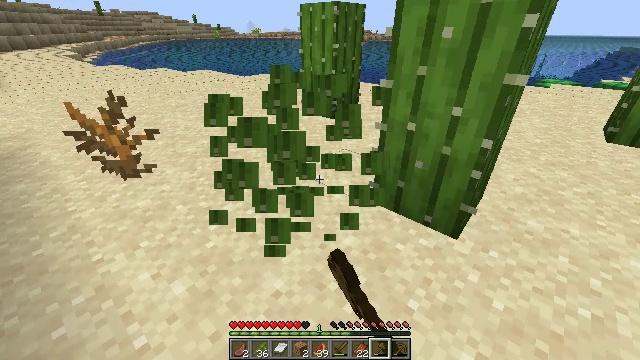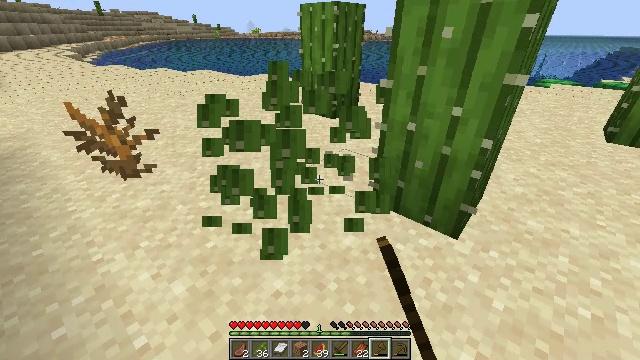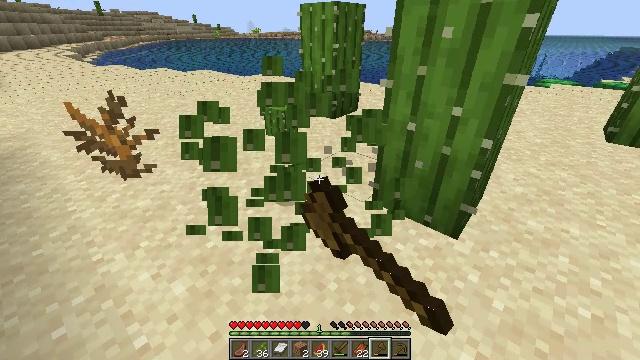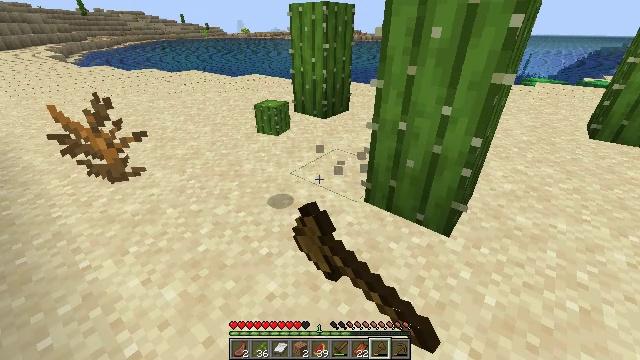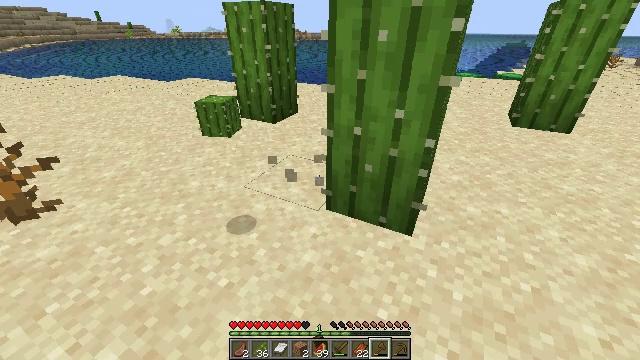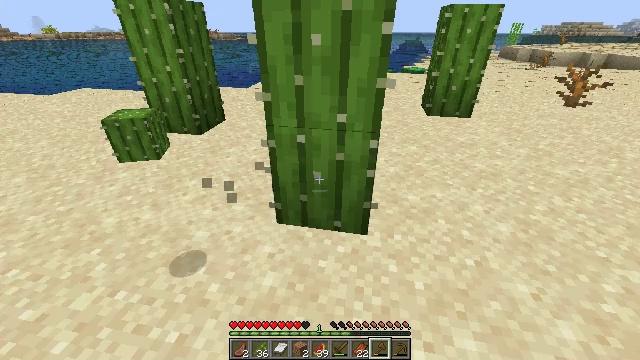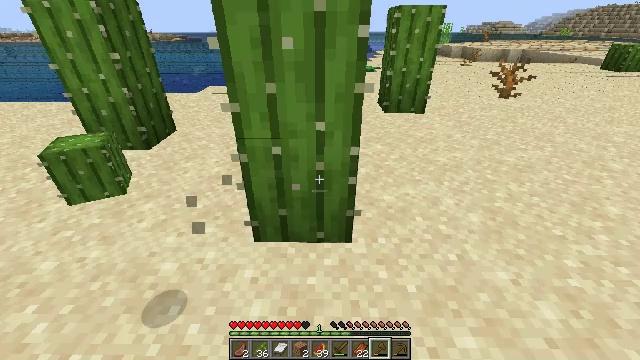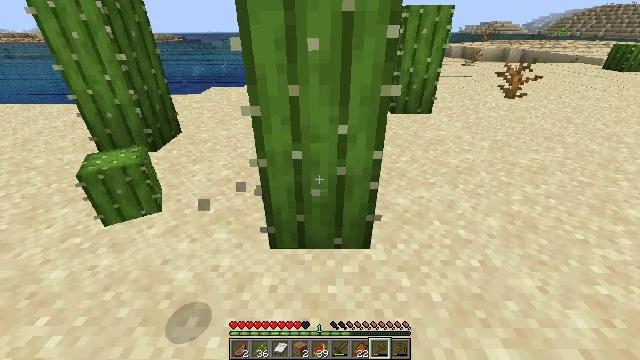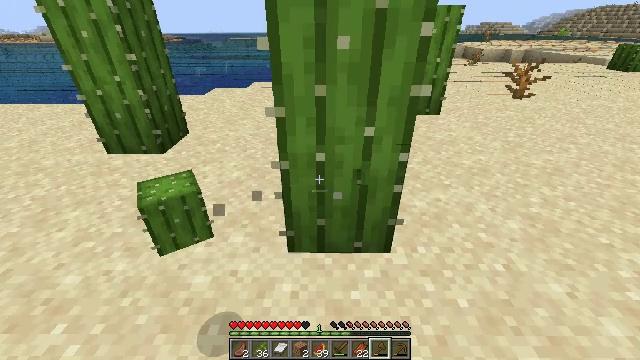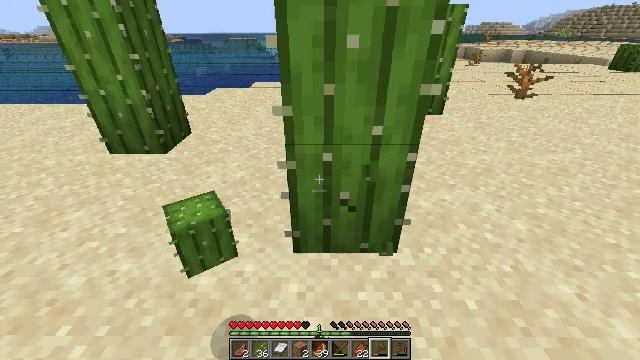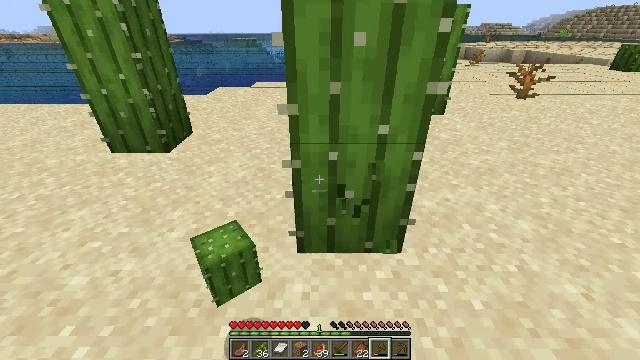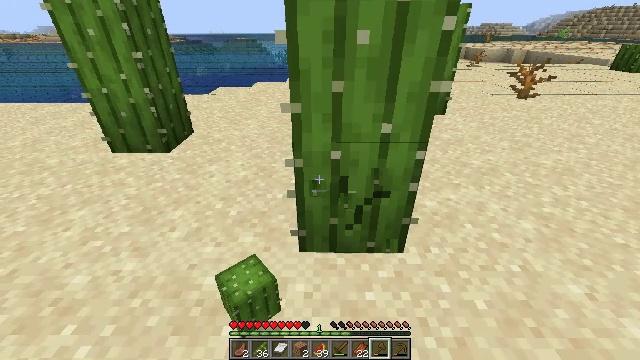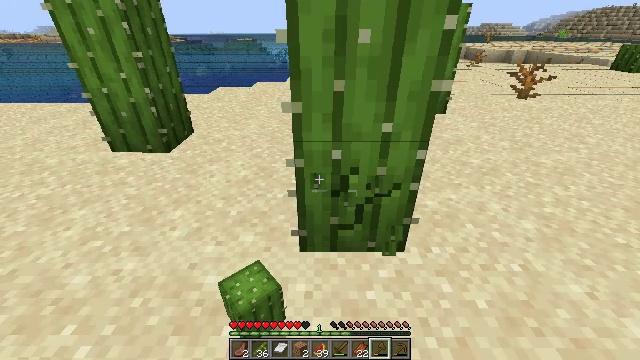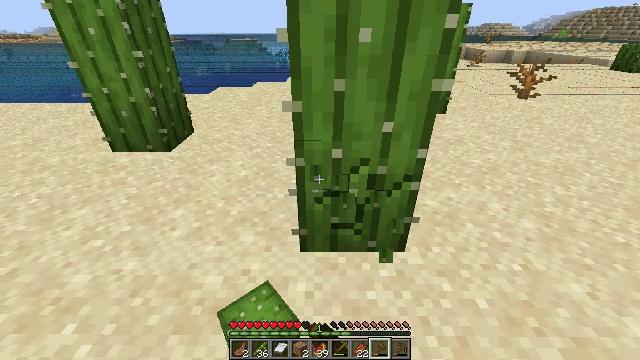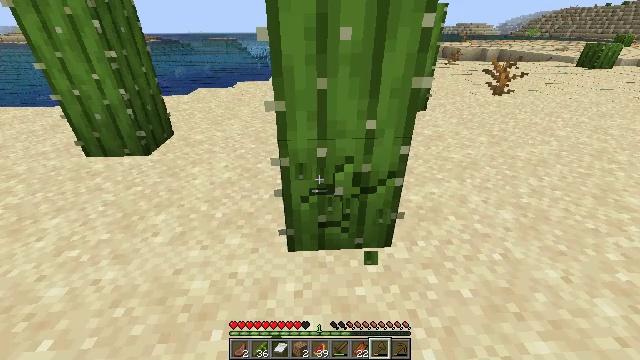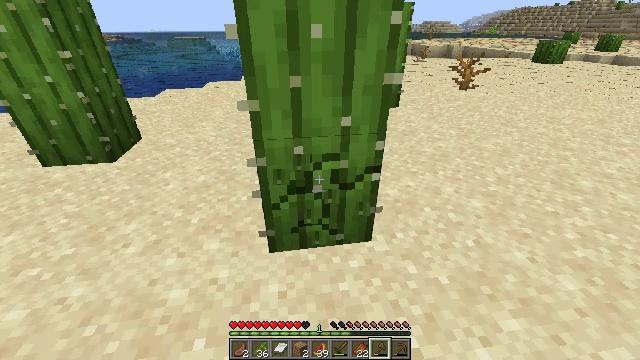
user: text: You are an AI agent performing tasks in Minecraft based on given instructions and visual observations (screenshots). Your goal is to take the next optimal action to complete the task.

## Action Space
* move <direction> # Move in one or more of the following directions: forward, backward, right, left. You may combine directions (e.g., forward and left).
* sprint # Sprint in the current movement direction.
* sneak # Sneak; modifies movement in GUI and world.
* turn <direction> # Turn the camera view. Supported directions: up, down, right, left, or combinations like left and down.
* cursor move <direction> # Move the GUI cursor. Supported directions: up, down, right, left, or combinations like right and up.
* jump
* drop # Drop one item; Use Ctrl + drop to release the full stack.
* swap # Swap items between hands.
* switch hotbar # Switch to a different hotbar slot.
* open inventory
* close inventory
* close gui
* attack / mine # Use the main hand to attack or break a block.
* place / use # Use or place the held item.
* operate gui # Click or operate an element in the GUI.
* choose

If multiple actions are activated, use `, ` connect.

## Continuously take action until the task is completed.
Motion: motion action
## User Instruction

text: Get cactus from the sandy areas.
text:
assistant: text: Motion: attack / mine
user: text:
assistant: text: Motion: attack / mine
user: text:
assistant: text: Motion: move forward, turn right, attack / mine
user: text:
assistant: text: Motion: move forward and move left, turn right, attack / mine
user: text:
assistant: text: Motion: move forward and move left, turn right
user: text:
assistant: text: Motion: move forward and move left, turn right
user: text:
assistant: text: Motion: move left
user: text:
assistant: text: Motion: attack / mine
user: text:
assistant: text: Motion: attack / mine
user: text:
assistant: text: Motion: attack / mine
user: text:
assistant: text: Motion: attack / mine
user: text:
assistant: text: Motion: attack / mine
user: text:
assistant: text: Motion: attack / mine
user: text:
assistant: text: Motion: turn right, attack / mine
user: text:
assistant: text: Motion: turn right, attack / mine
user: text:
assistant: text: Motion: turn right, attack / mine
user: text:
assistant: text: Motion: attack / mine
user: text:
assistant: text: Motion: attack / mine
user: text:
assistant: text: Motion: attack / mine
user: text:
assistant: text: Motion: attack / mine
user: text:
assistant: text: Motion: attack / mine
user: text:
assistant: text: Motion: attack / mine
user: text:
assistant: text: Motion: attack / mine
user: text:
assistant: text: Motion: attack / mine
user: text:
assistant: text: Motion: attack / mine
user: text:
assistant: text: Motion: turn up, attack / mine
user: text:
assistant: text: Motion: turn left and up, attack / mine
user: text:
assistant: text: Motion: turn left and up, attack / mine
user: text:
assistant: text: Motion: turn up
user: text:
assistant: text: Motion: no_op